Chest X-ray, PA view. Patient: 57 years old, sex F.
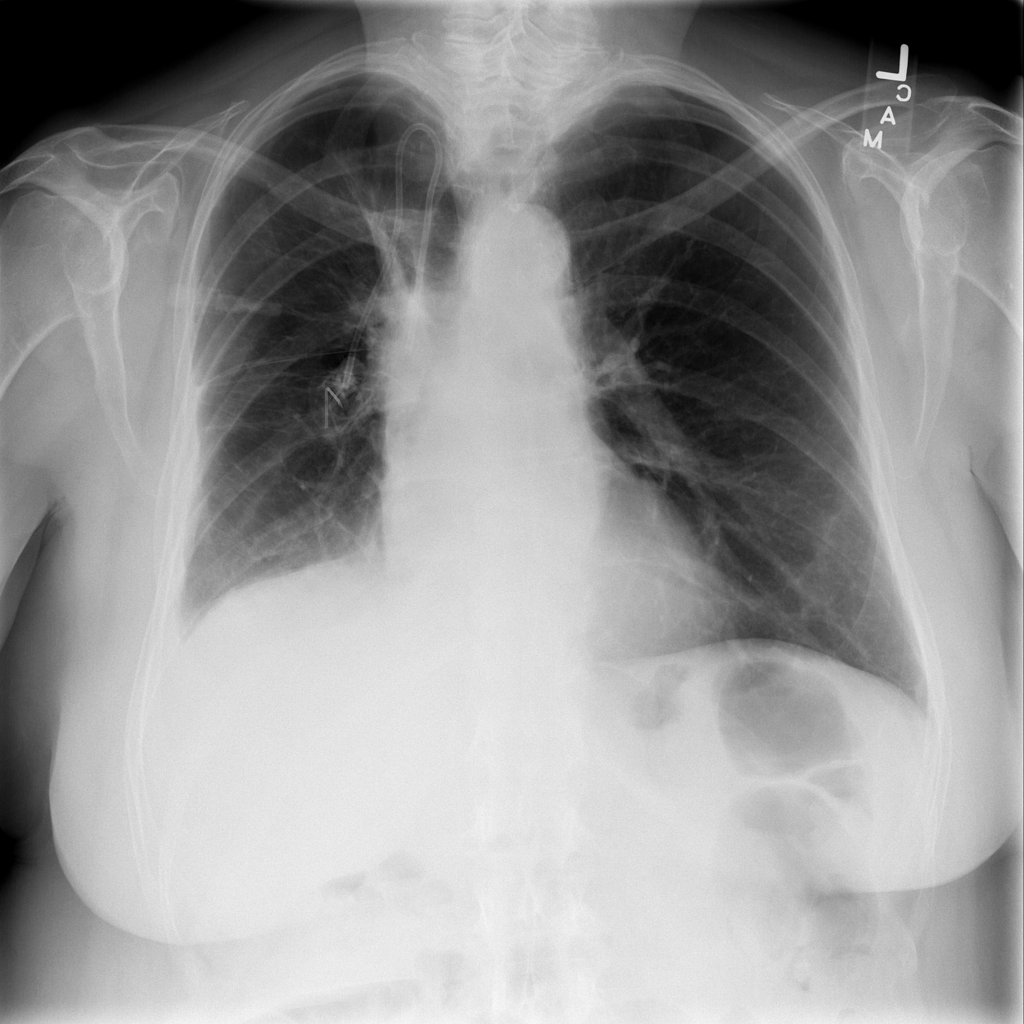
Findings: Consolidation, Effusion, Pleural_Thickening